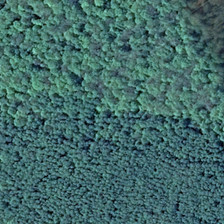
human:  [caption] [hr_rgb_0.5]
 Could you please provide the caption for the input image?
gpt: many tall trees are planted in the forest .

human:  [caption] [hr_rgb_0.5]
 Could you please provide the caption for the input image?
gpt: the forest covers a wide area and luxuriant growth .

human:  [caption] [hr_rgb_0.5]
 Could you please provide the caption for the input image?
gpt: the forest covers a wide area and luxuriant growth .

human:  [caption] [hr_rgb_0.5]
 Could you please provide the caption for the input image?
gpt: many tall trees are planted in the forest .

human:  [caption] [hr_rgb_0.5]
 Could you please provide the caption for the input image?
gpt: many tall trees are planted in the forest .